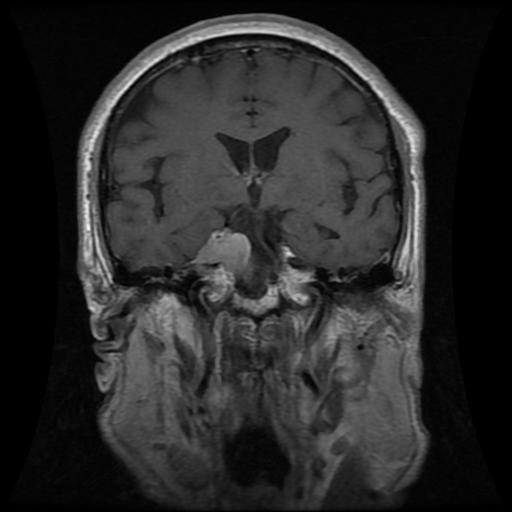
Label: meningioma